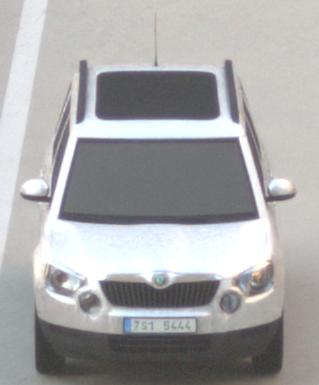
Make: Skoda
Model: Yeti 1.2 TSI
Detailed model: Yeti
Model produced from: 2009/11
Model produced until: 2011/10
Doors: 5
Color: white
Road condition: dry road
Daytime: sunrise or sunset
Contrast: low contrast